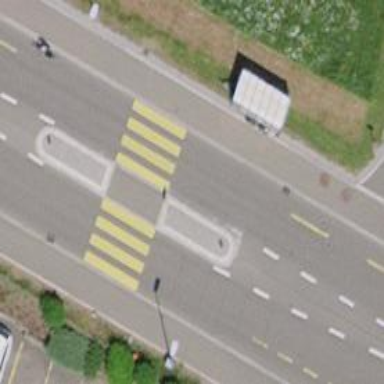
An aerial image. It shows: Uncontrolled crossing with zebra marking and crossing island.